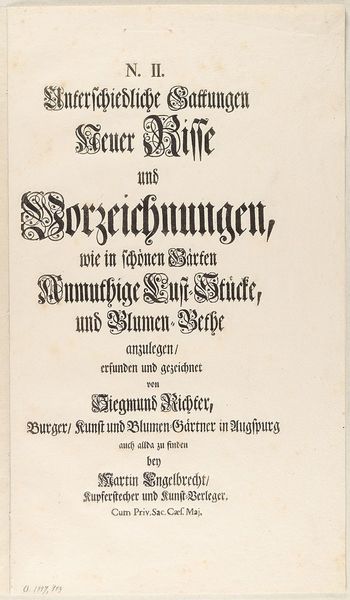
Titel: Titelblatt der zweiten Folge von 'Unterschiedliche Gattungen Neuer Risse und Vorzeichnungen, wie in schönen Gärten Anmuthige Lust-Stücke, und Blumen-Bethe anzulegen'
Künstler: Martin Engelbrecht
Standort: Hamburg
Institution: Museum für Kunst und Gewerbe Hamburg
Schlagwörter: barock, garten, holzschnitt, risse, grafik, graphik, fotografie, photographie, druckgraphik, druckgrafik, und, zeichnungen, wie, reproduktionen, neuer, n, in, schönen, barockzeit, barockzeitalter, druckerzeugnisse, n., unterschiedliche, ornamentstich, vorlageblätter, satzungen, ii, ii.